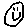
Label: smiley face